Field crop: maize
Growth stage: 1
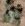
Species: chenopodium